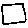
Label: square